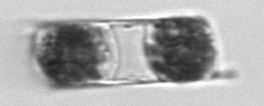
Label: Hemiaulus